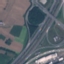
Land use / land cover class: Highway